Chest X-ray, PA view. Patient: 37 years old, sex M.
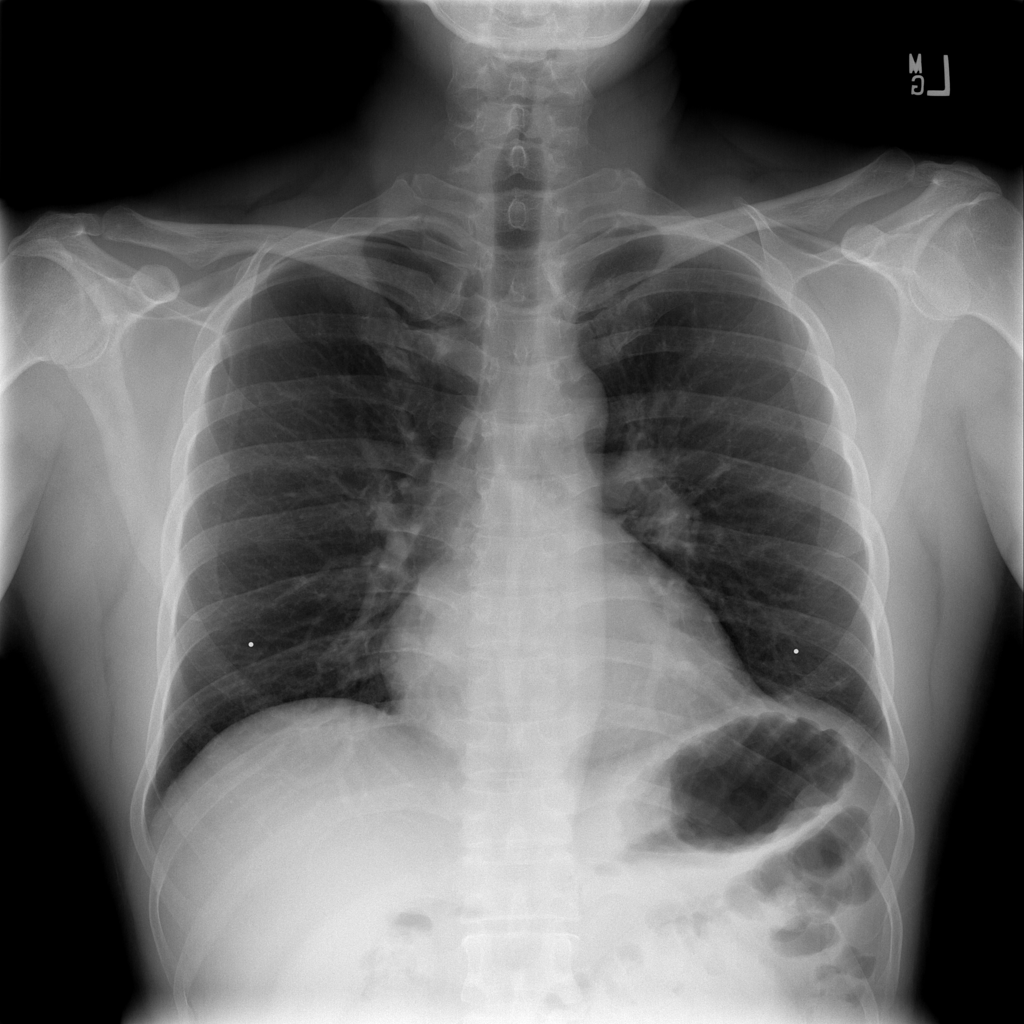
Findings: No Finding